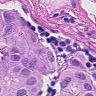
Metastatic tissue present: yes